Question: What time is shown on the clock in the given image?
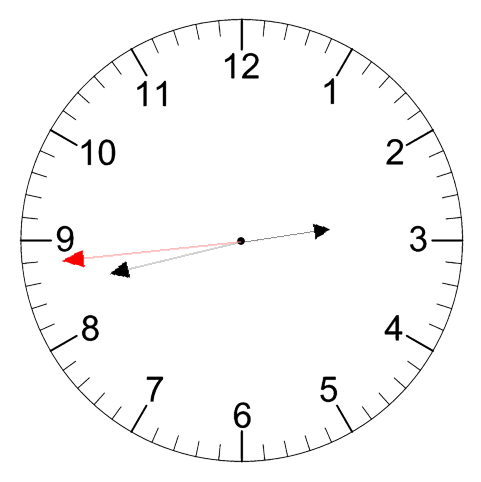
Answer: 02:42:44